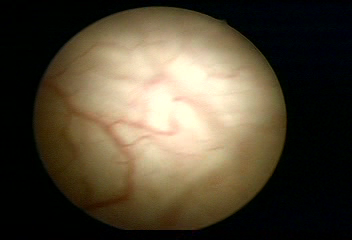
Modality: WLC
Class: Normal mucosa
Bladder cancer association: No